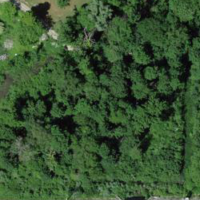
EUNIS habitat code: 41
Species observed at this site:
Lamium galeobdolon
Prunus padus
Acer pseudoplatanus